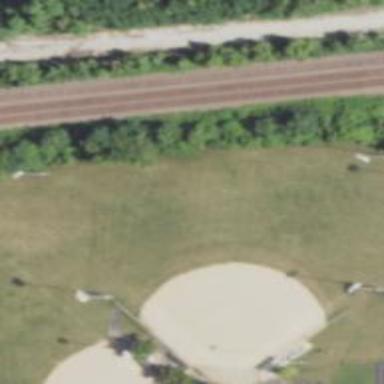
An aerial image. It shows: Baseball pitch for leisure land activities.